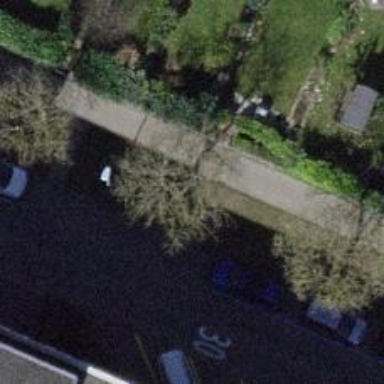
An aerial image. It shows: Avenue lined with trees.